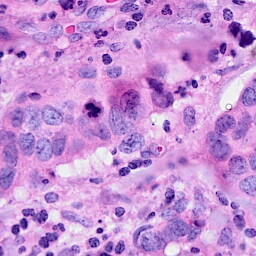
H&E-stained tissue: Breast